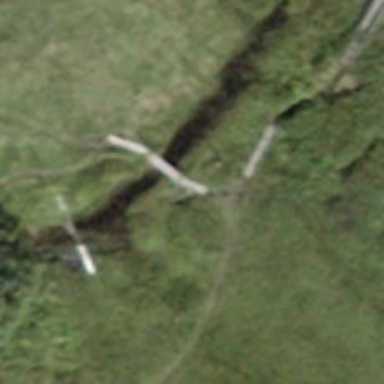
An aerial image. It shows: Path leading to bridge.